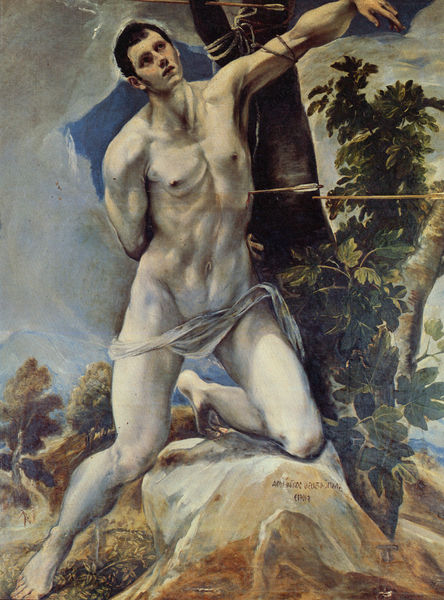
Titel: Der hl. Sebastian
Künstler: El Greco
Standort: Palencia
Institution: Kathedrale
Schlagwörter: akt, baum, blau, blätter, felsen, fuß, gemälde, himmel, körper, laub, lendenschurz, mann, nackt, schatten, schurz, weiß, wolken, wunde, bäume, grün, landschaft, ocker, brust, frisur, grau, haar, hintergrund, licht, schwarz, blick, tuch, wolke, beige, jung, arm, arme, blass, inkarnat, stein, tod, tot, bild, portrait, signatur, baumstamm, natur, stamm, büsche, stoff, strick, blatt, fesseln, schrift, fels, muskeln, inschrift, goya, kordel, nabel, halbnackt, brustwarzen, knie, schenkel, wade, muskulös, lendentuch, seil, rippen, barfuß, knien, soldat, jüngling, nimbus, christus, blitz, leid, leiden, muskel, qual, schmerz, blattwerk, knieen, gebunden, getötet, bleich, heiliger, eiche, herz, balu, märtyrer, opfer, david, verwundet, el greco, drama, nackter mann, pfeil, pfeile, feige, fessel, wlken, martyrium, blaub, kalte farben, folter, sebastian, gefesselt, durchbohrt, metallen, heiliger sebastian, ikarus, prometheus, greco, fesselung, heilige sebastian, hl sebastian, legenda aurea, stefan, grecco, leber, angebunde